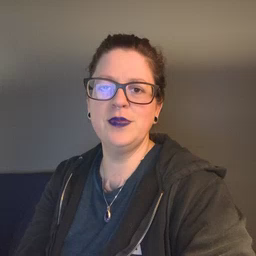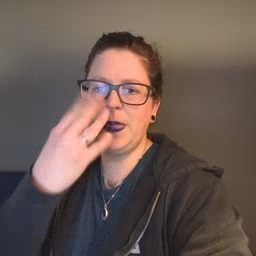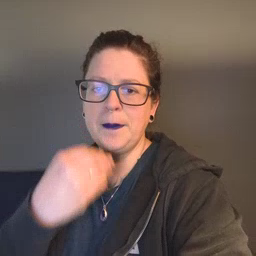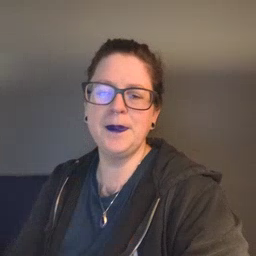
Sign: nap